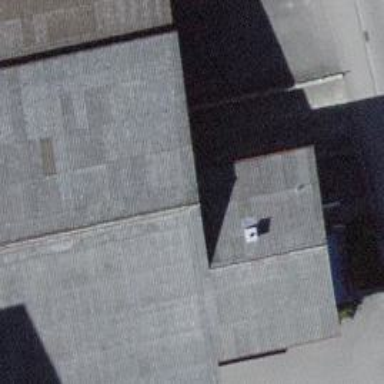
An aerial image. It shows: Gabled roof on residential building.